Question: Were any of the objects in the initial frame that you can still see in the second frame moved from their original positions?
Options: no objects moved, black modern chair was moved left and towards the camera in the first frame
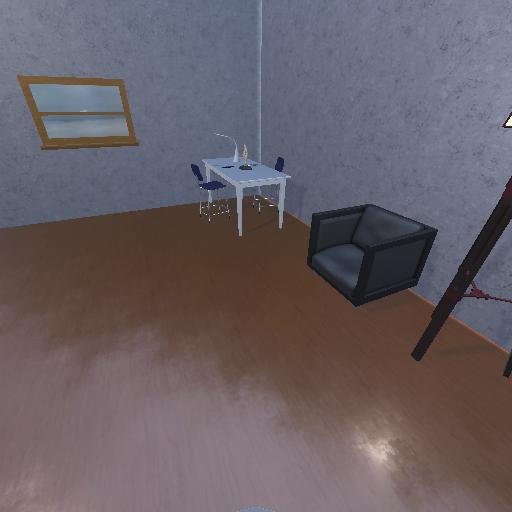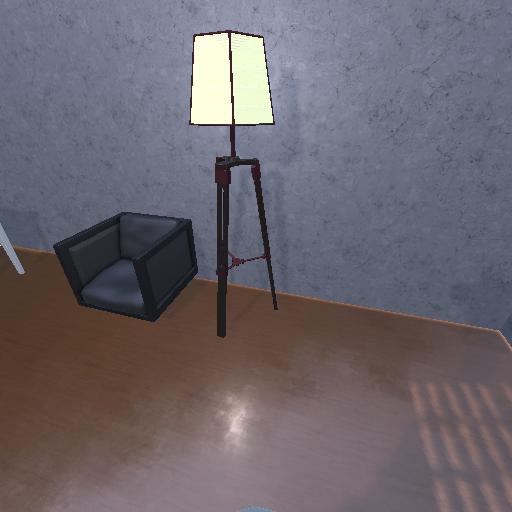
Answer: no objects moved